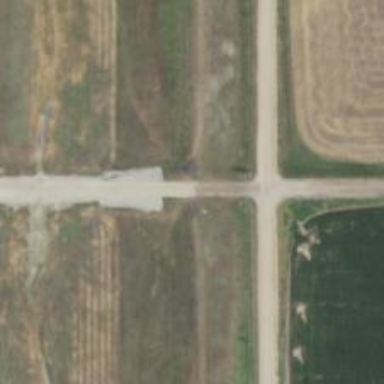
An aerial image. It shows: Unclassified road that features low water crossing bridge.